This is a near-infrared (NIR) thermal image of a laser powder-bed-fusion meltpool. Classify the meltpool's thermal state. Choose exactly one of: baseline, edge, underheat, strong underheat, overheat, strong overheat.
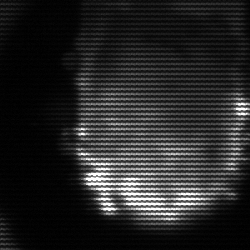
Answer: baseline